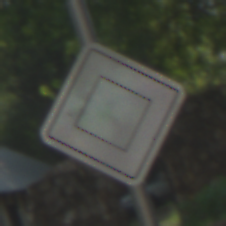
Verkehrszeichen: Vorfahrtsstrasse
Umgebung: Outdoor, Urban
Tageszeit: MorningAfternoon
Wetter: PartlyCloudy
Licht: Natural
Jahreszeit: NotSpecified
Kontrast: LowContrast